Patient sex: M
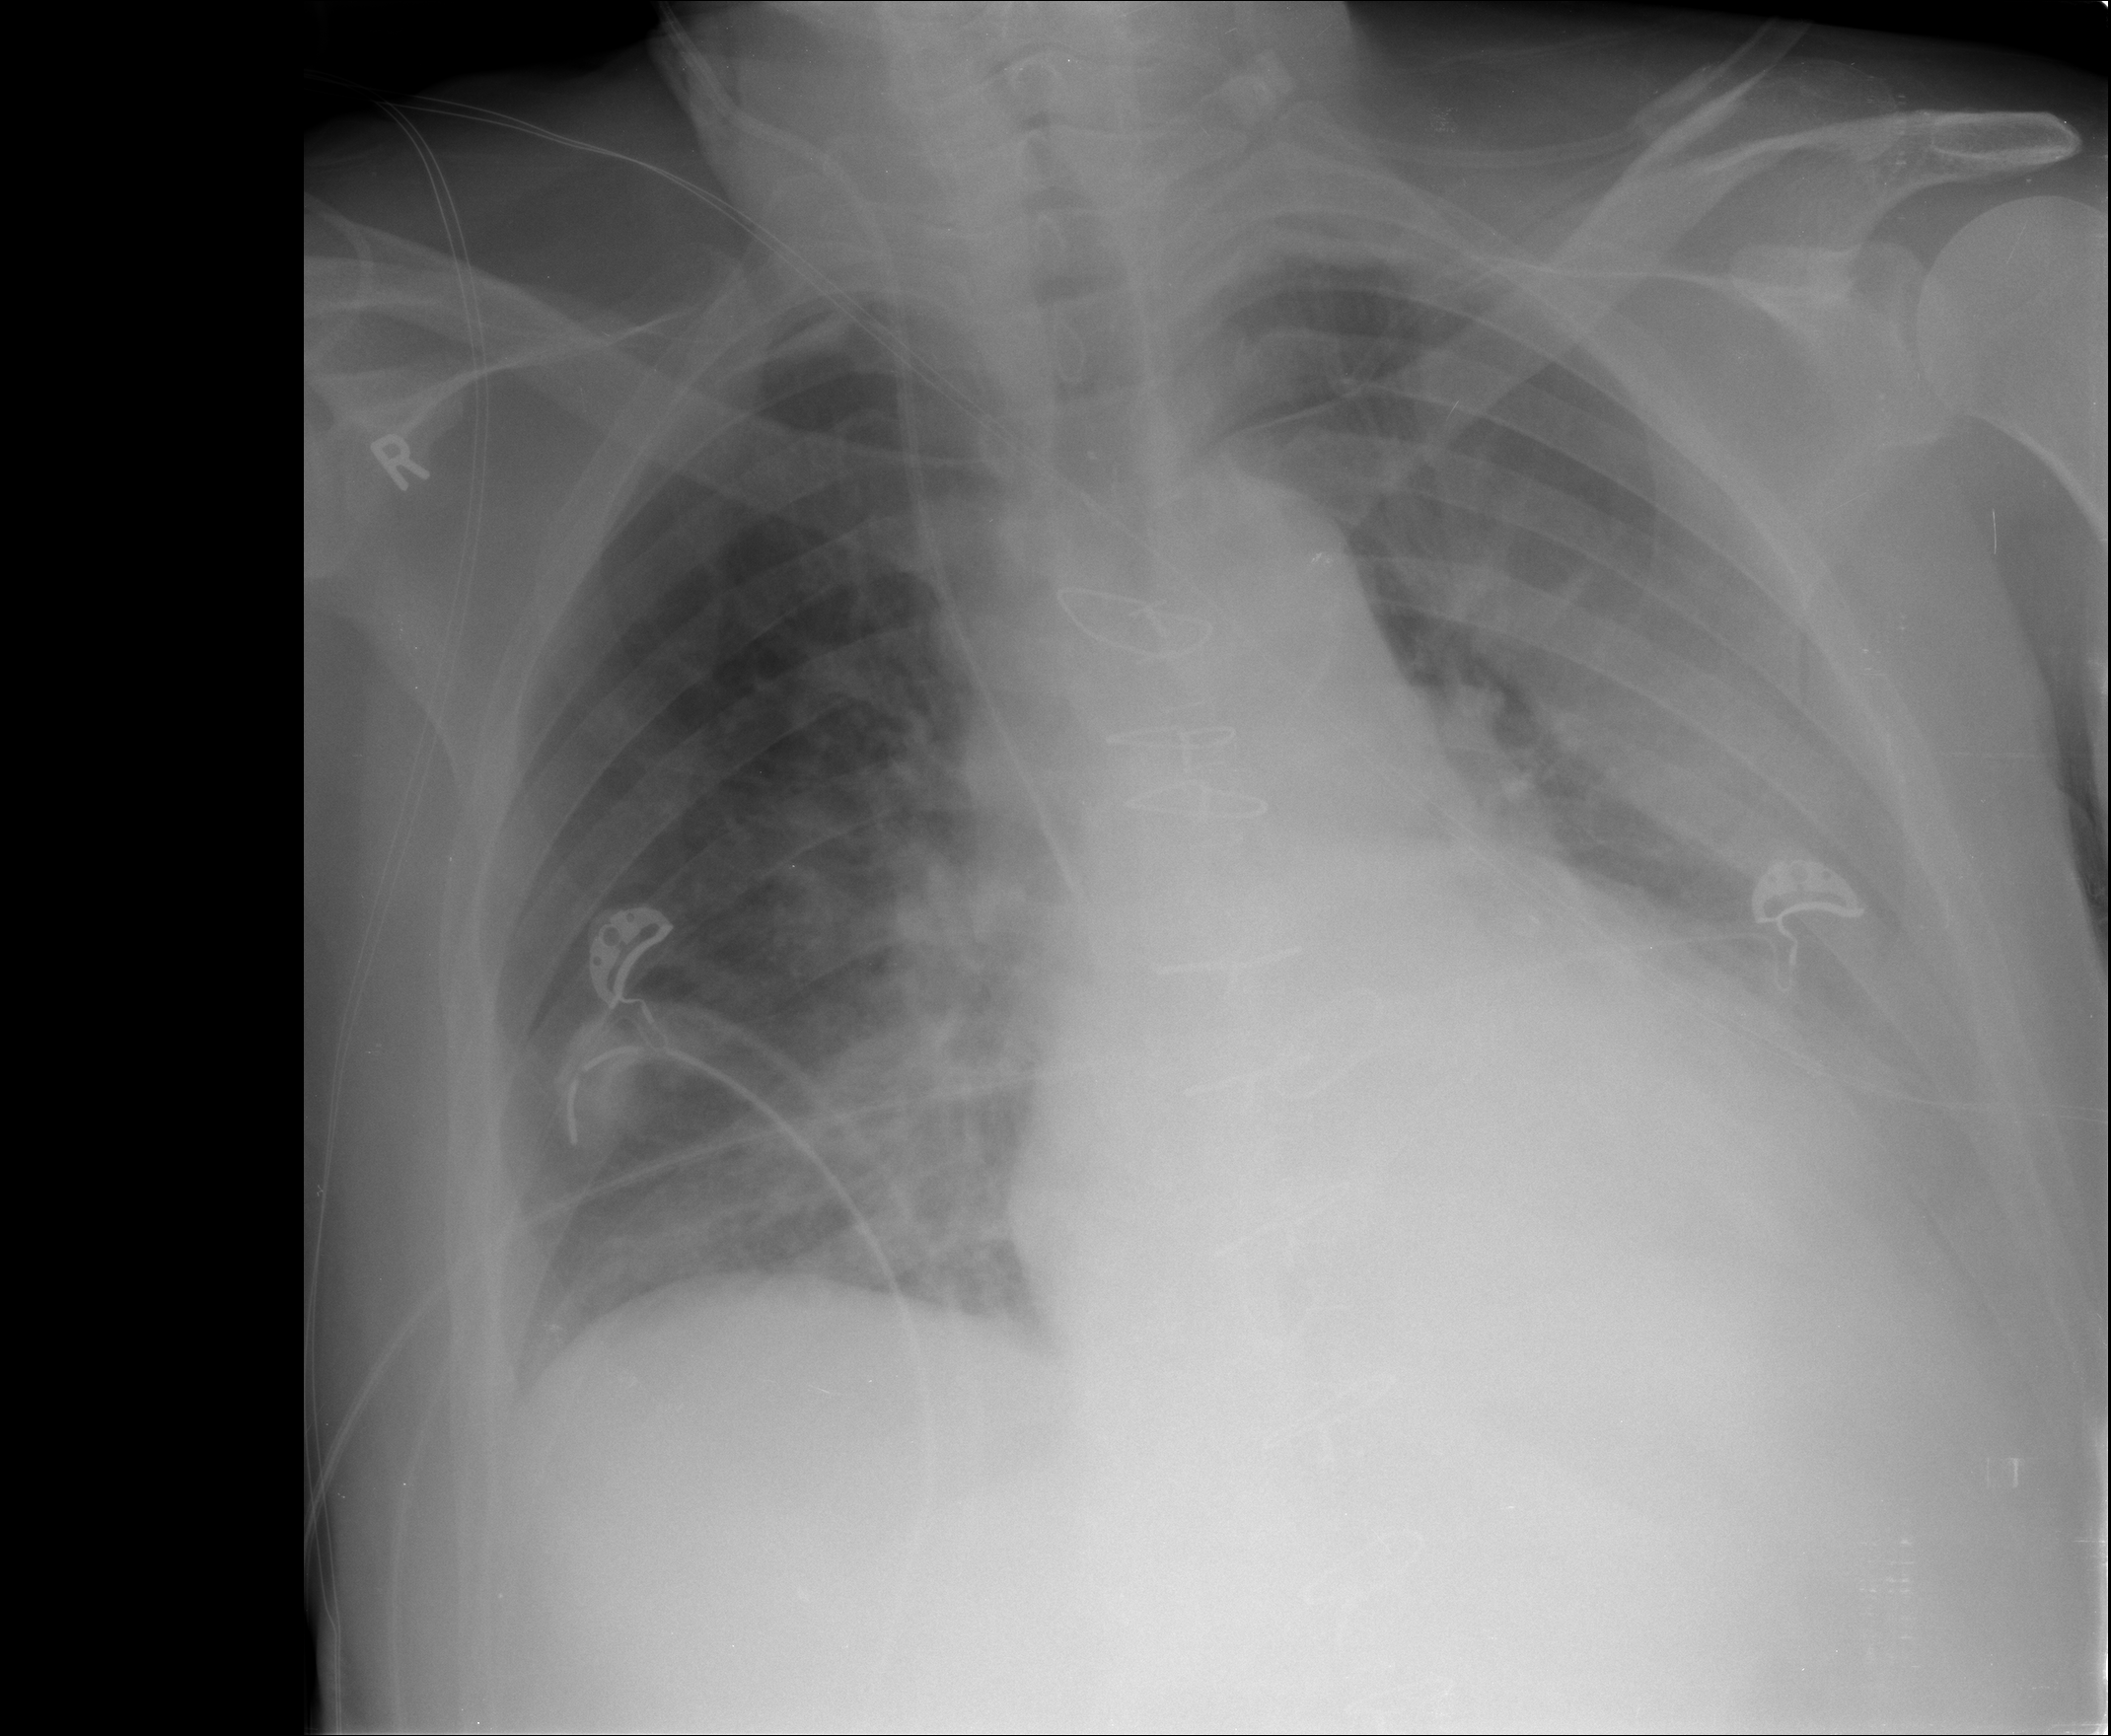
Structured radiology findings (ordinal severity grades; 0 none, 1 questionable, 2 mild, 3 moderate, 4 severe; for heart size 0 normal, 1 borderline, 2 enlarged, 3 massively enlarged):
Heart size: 0
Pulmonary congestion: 0
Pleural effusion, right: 0
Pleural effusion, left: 2
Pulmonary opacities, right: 0
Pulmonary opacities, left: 0
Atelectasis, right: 1
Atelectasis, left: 2